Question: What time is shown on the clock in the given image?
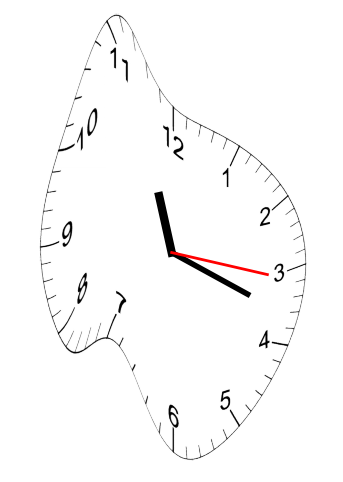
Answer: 11:18:16